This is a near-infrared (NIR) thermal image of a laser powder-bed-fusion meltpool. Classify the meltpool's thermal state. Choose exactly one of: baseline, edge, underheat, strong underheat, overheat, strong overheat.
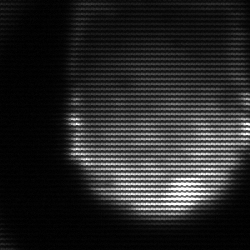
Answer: edge